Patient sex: F
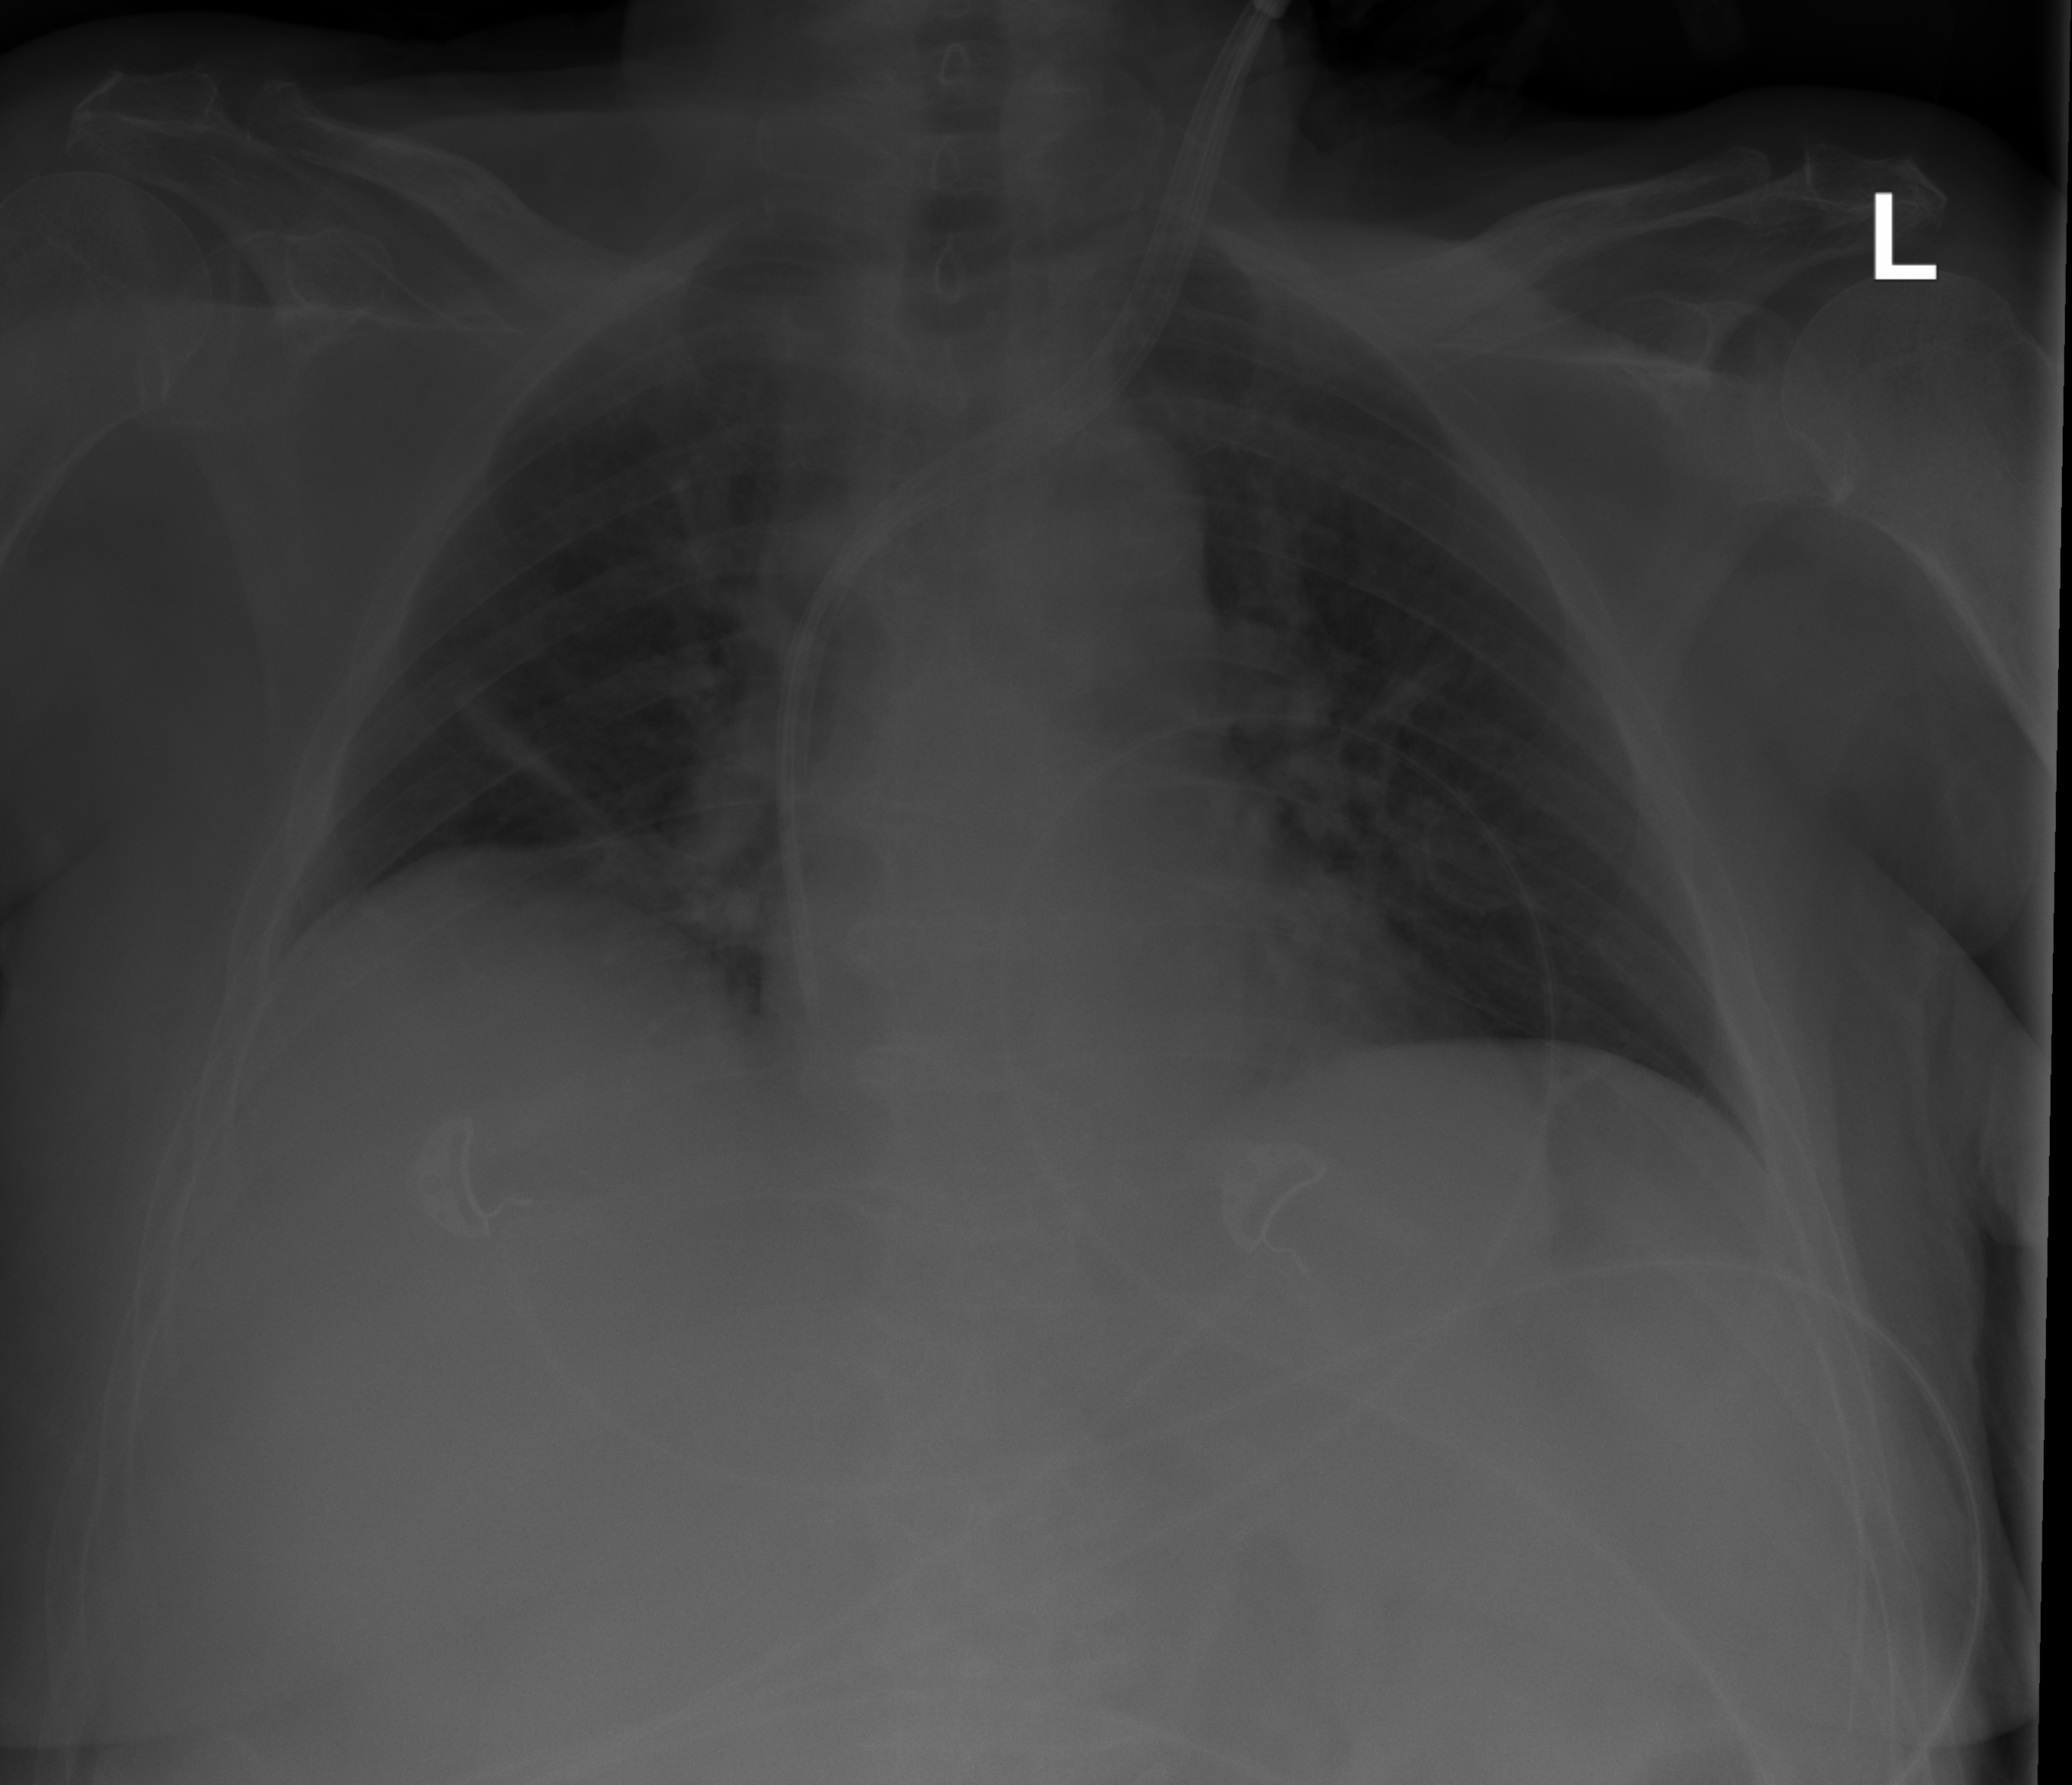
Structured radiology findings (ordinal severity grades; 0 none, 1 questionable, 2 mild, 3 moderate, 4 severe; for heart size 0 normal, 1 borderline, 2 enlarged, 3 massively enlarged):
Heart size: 0
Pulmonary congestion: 0
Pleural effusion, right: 0
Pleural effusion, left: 0
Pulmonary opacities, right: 0
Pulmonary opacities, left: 0
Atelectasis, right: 2
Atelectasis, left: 0